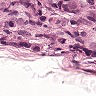
Metastatic tissue present: yes